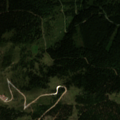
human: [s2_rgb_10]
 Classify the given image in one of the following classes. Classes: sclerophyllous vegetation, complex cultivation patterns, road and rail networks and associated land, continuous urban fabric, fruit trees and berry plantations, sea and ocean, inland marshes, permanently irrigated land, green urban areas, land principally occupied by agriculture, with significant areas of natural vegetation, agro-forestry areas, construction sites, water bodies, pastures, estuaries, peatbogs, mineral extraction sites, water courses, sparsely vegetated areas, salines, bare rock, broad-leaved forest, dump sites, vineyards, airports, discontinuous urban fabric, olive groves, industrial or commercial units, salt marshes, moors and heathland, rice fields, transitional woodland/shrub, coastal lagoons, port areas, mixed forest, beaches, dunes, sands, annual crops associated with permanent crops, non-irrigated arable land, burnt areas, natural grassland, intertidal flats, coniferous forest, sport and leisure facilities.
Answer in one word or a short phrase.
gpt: industrial or commercial units, coniferous forest, natural grassland, transitional woodland/shrub